Field crop: tomato
Growth stage: 2
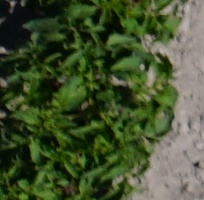
Species: tomato